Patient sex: M
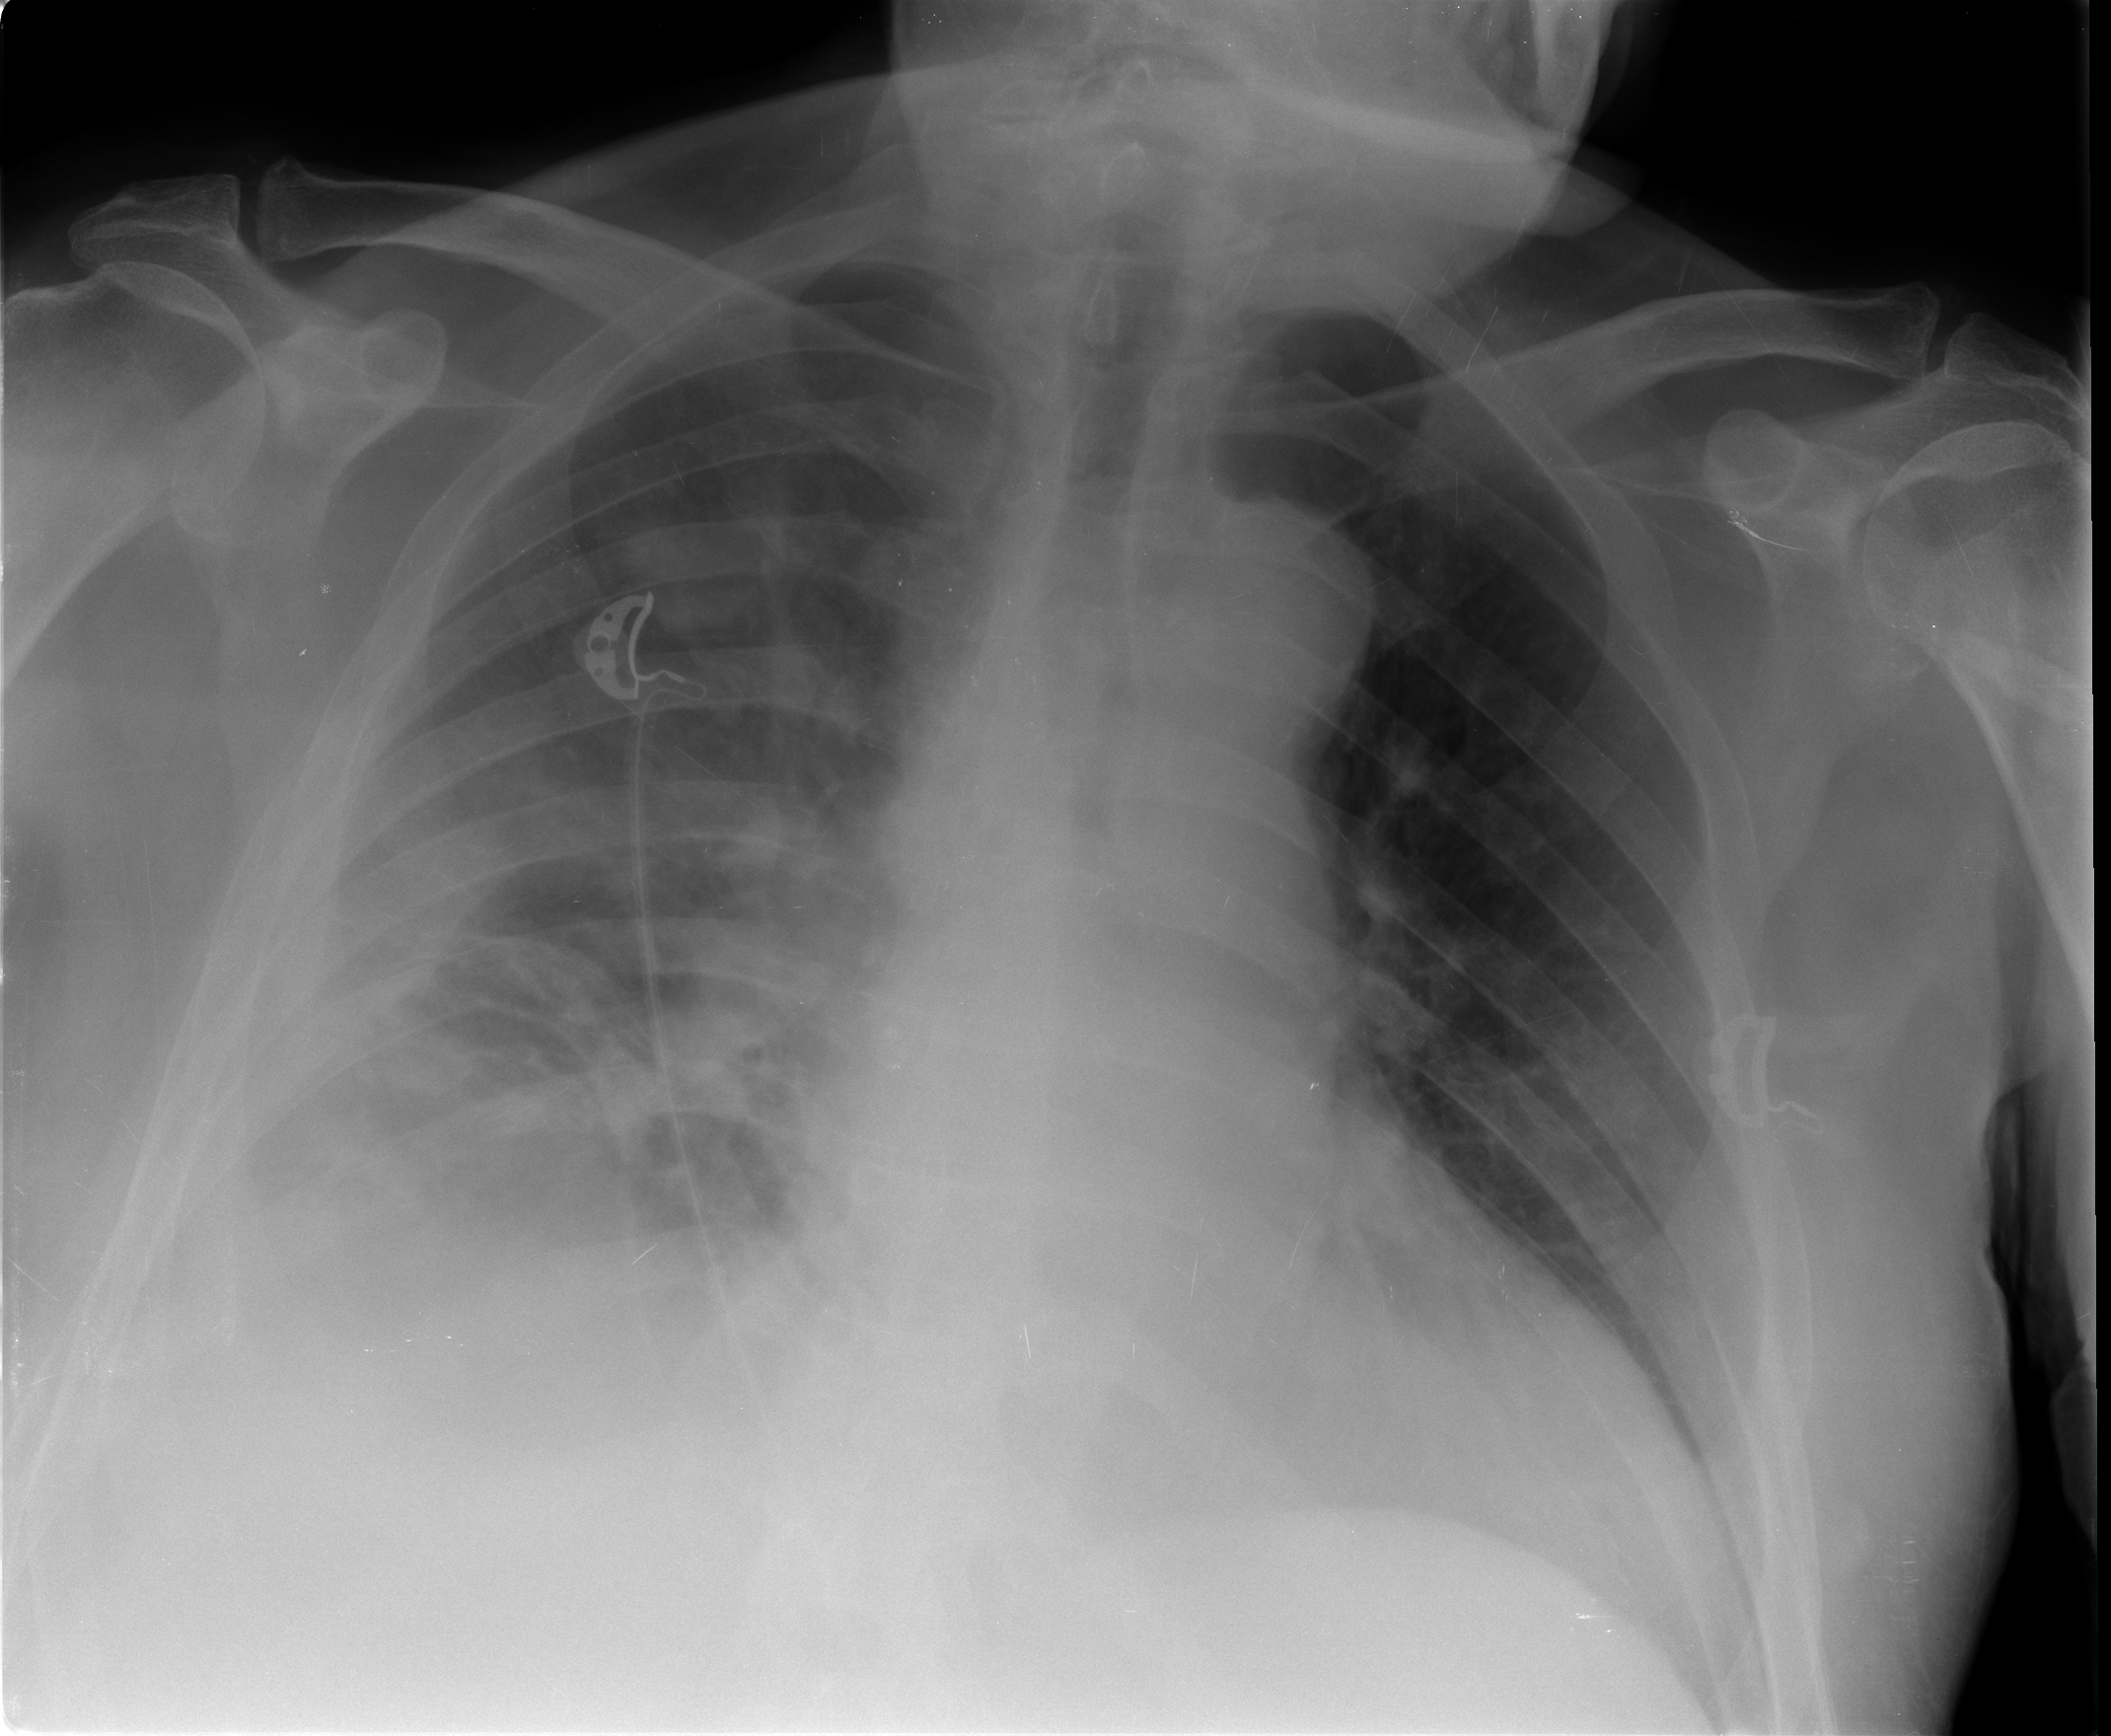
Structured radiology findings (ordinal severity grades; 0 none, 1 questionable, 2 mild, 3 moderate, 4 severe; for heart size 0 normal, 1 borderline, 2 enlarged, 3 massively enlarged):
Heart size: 0
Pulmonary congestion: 1
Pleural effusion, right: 2
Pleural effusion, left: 0
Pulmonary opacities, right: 2
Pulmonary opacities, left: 0
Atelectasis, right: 2
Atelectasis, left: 1